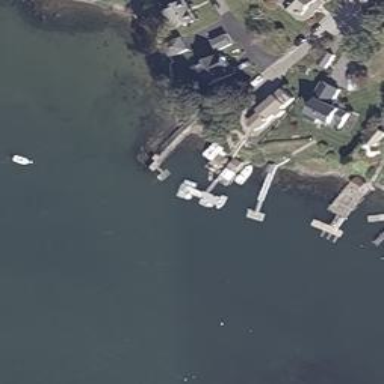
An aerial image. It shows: Man-made pier.